Question: Has anyone ever seen an error similar to this?
""

The firebug console doesn't show any javascript errors.
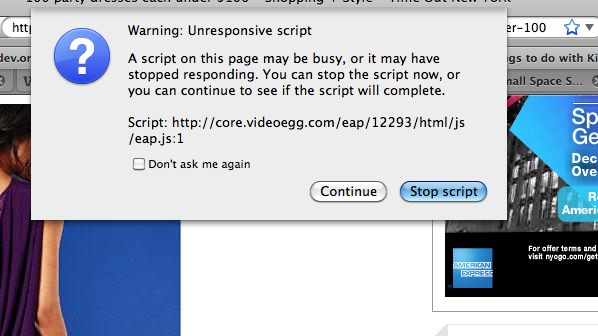
Answer: This can happen when a script has a lot of work to do, or it can happen when the script has a bug. If you suspect that the script has a bug, or if you do not know what script is running, then press the "Stop script" button to stop the script. If you know that some lengthy operation is in progress, then press the Continue button to allow the script to continue working. You might have to do this repeatedly to allow the script to finish.
If you are using Firefox, you can confirm that the error is indeed the JavaScript script by running Firefox in <URL>.
<URL>
From what we see on the screenshot we could suspect that the error is not a firefox extension issue, so running firefox on safe mode may not solve the problem. We also know that the video ads served by video egg may take some time to load.
Use Firebug's <URL> to see how much time that particular video egg script is taking.